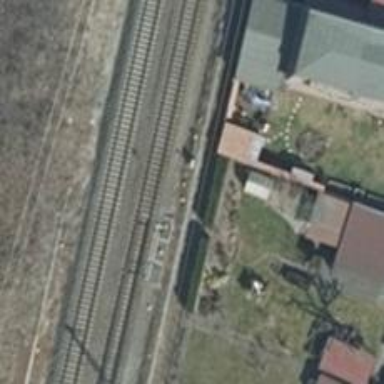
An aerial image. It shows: Railway switch.